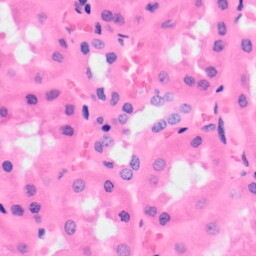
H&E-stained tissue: Kidney